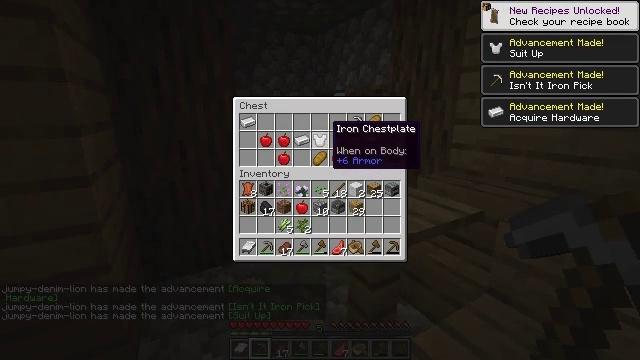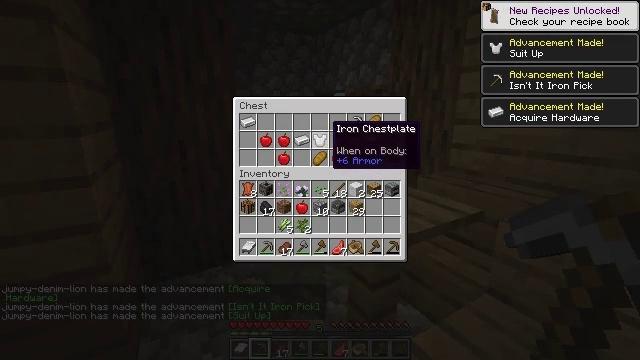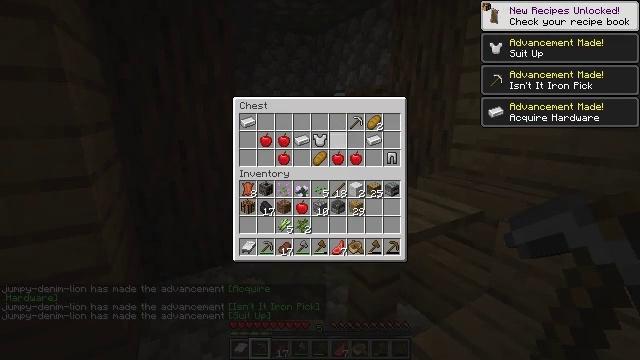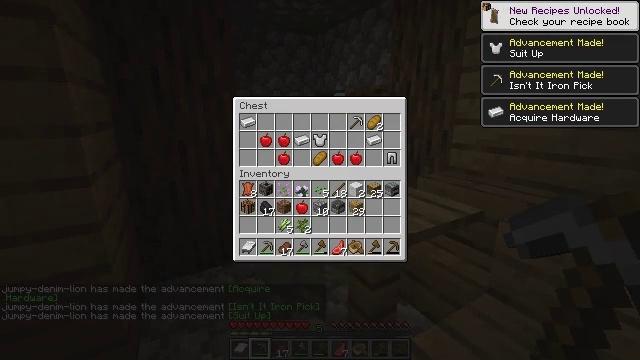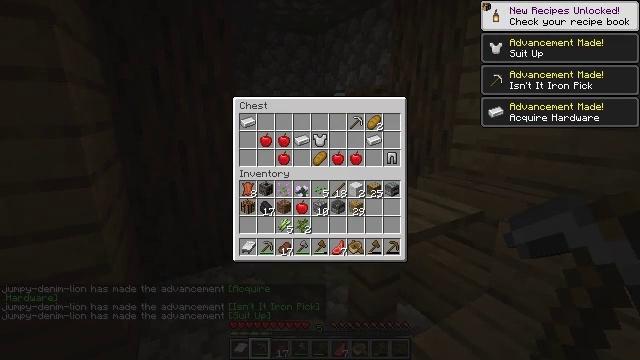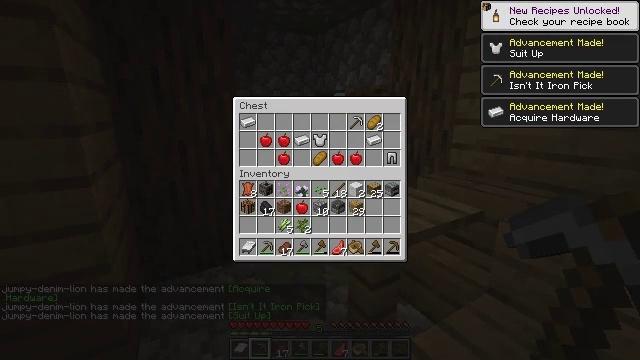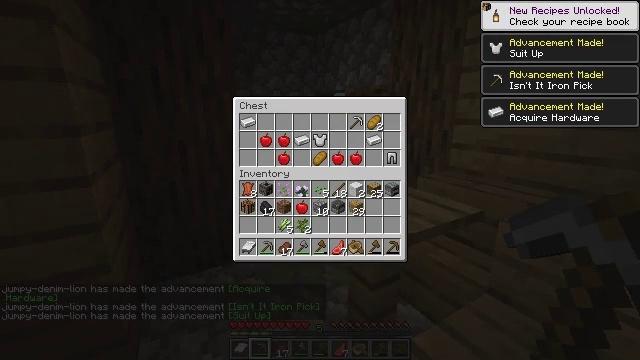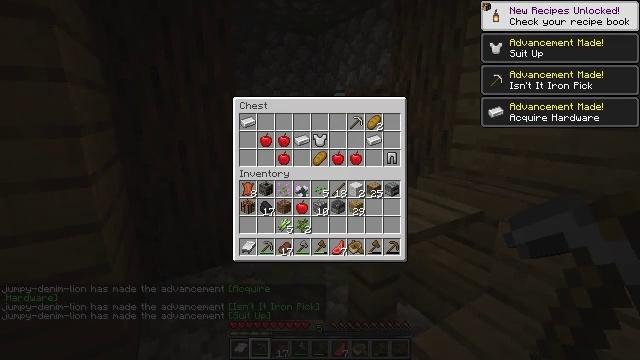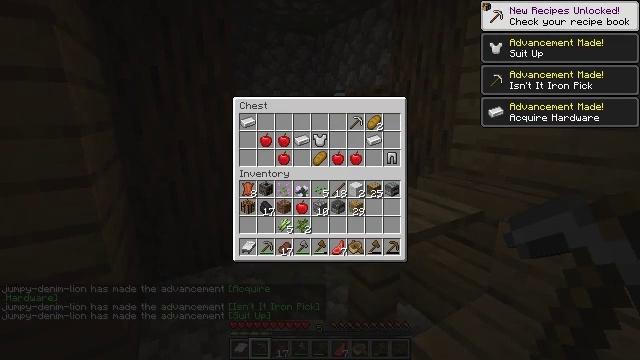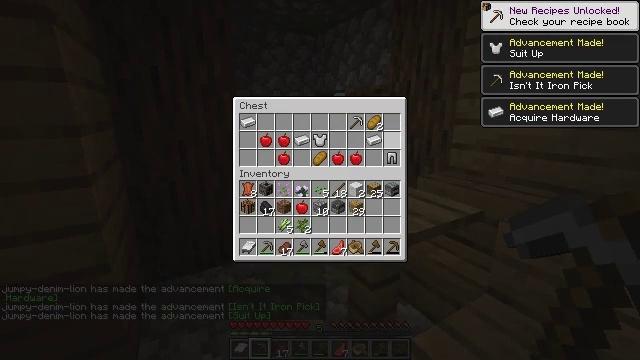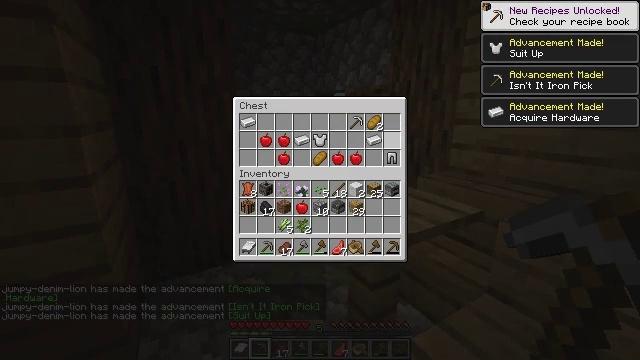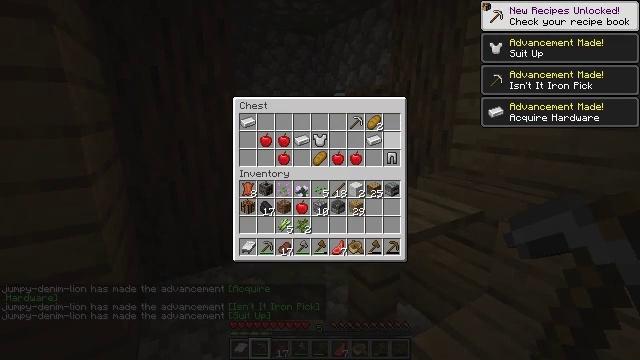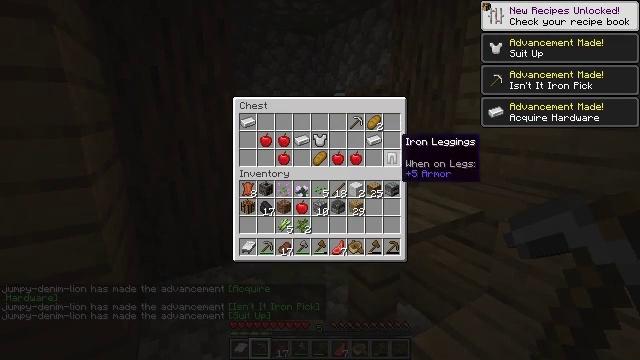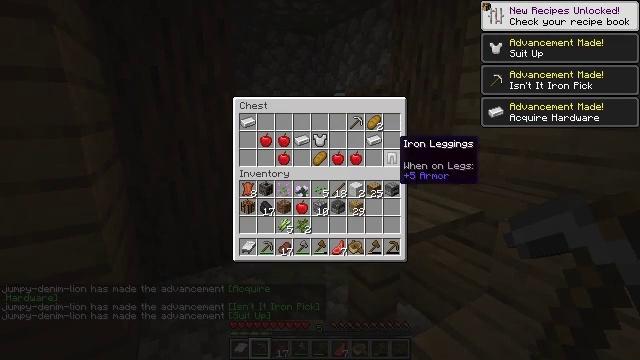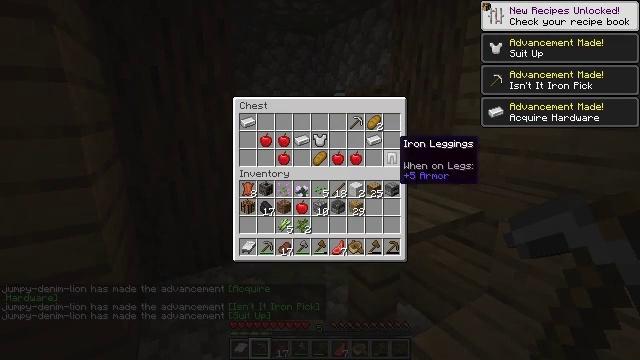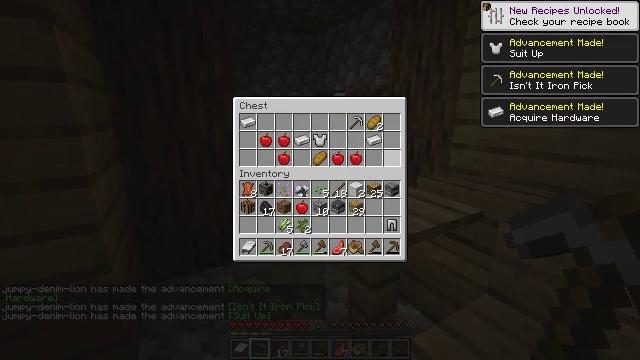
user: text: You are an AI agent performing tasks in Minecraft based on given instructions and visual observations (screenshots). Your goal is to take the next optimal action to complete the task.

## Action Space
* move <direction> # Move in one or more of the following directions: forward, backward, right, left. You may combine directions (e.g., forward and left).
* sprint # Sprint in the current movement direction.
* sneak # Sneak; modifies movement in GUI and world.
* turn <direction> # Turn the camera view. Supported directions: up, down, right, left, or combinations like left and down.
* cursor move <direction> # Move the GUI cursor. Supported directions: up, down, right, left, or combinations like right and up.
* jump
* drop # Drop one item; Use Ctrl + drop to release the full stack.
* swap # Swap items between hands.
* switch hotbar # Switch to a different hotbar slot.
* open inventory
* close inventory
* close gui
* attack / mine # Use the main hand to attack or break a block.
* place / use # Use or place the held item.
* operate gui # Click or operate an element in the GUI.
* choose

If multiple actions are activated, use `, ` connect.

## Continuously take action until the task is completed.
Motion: motion action
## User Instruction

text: Remove the grindstone from its place.
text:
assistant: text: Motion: no_op
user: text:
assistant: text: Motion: no_op
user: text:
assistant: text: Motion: cursor move right and up
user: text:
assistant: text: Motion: cursor move right
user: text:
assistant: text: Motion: no_op
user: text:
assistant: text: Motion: cursor move down
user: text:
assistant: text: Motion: cursor move left and down
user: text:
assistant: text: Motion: cursor move left and down
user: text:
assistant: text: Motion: cursor move left
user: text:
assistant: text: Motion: no_op
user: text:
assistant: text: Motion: no_op
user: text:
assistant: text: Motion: sneak
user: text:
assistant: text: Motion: sneak
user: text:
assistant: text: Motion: sneak
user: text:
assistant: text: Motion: sneak, operate gui
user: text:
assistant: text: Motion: sneak, operate gui
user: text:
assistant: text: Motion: sneak
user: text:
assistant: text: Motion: sneak, cursor move left and up
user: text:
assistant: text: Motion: sneak, cursor move left and up
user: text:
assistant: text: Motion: sneak
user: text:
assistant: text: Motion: sneak
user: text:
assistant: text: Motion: sneak
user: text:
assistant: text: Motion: sneak
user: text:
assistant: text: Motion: sneak
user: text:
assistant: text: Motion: sneak
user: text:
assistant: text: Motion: sneak
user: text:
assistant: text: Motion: sneak
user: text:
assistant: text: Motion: sneak, operate gui
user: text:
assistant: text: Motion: sneak, operate gui
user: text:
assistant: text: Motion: sneak